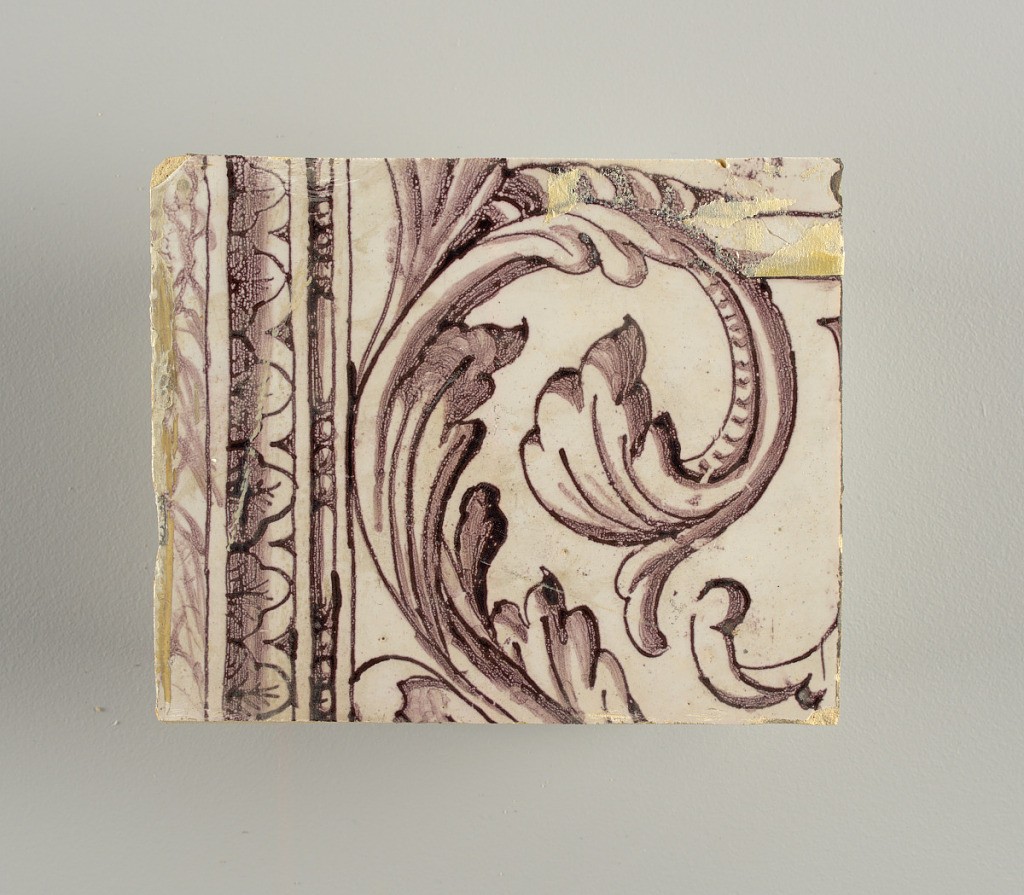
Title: Wall facing
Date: ca. 1725
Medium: Tin-glazed earthenware, underglaze
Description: Horizontal rectangle.  Thirty-seven tiles wide and twenty-one high with opening for door or window nineteen and one-half tiles high and twelve wide.  To left and right of opening, centered canopy above. Left, woman representing Hope, right, a sculputure urn.  Centered above opening, a mascaron.  Arabesque design of foliage.